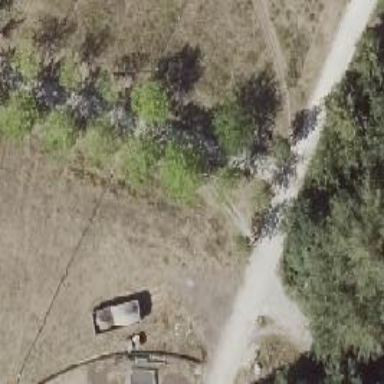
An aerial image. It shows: Concrete footway with excellent trail visibility.